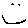
Label: smiley face